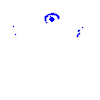
Particle: electron